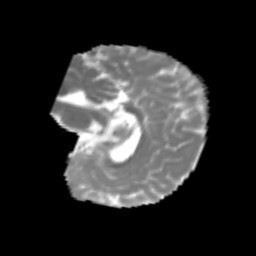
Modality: MD
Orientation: sagittal
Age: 6
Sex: male
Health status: healthy